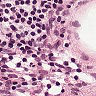
Metastatic tissue present: no